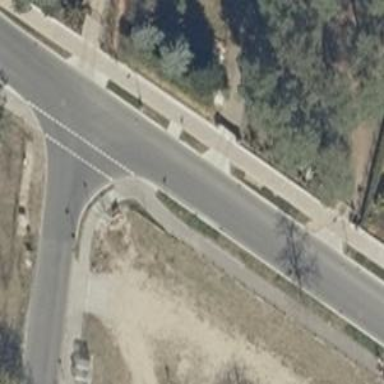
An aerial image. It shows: Unmarked road crossing.